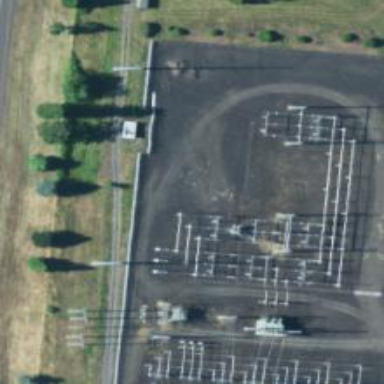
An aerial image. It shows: Switch used for power control.